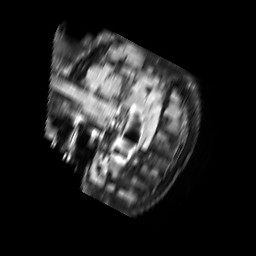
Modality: FLAIR
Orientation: sagittal
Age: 79
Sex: female
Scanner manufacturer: philips
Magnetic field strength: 3 T
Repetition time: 11 s
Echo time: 0.12 s